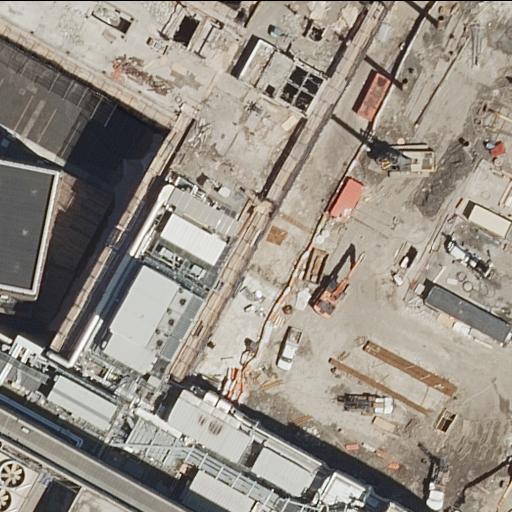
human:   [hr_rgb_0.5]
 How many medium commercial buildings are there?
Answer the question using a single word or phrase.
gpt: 0

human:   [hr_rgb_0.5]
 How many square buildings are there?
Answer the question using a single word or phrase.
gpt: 0

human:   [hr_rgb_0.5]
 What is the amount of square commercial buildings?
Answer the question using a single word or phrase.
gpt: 0

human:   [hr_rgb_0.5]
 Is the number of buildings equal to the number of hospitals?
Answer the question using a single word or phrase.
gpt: no

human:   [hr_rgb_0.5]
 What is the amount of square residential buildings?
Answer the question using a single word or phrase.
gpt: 0

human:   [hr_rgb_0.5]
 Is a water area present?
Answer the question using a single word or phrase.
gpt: no

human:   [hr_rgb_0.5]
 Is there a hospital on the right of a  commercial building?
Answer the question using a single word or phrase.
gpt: no

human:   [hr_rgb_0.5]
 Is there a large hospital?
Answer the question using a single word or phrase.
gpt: yes

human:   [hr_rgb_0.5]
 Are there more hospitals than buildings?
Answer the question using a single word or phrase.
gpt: no

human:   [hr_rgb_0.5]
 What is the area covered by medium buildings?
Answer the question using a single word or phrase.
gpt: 219m2

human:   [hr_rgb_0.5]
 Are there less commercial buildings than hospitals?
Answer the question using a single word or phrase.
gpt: yes

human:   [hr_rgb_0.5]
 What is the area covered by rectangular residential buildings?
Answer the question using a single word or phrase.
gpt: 801m2

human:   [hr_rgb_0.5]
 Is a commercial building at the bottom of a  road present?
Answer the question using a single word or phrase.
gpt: no

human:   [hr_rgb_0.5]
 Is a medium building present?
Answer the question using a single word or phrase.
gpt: yes

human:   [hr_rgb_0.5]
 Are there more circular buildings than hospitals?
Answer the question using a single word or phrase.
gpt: no

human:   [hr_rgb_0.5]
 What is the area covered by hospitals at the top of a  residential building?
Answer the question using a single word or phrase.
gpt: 0m2

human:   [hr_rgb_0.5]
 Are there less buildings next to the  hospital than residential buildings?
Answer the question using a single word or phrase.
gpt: no

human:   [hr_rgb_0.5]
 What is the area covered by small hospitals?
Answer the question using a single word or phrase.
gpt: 0m2

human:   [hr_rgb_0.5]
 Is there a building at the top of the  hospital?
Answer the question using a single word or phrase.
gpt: yes

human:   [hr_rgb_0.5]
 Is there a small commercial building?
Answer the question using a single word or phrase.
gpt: no

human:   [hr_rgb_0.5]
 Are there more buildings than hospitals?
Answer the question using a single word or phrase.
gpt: yes

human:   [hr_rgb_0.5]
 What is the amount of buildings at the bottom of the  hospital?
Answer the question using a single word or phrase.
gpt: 0

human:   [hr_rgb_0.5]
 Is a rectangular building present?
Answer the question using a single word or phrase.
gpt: yes

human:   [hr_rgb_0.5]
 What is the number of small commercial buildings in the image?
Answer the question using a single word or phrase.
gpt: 0

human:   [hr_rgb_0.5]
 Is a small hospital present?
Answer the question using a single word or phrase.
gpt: no

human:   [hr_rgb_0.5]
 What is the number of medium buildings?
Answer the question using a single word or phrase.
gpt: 1

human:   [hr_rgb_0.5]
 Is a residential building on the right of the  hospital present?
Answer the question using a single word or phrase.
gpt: yes

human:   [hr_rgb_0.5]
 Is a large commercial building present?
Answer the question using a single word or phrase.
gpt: no

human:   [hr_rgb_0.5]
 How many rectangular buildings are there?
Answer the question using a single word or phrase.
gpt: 2

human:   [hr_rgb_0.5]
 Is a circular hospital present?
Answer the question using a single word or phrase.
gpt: no

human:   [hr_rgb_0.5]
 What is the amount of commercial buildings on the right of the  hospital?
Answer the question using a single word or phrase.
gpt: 0

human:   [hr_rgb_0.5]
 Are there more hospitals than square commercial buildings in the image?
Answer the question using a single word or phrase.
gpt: yes

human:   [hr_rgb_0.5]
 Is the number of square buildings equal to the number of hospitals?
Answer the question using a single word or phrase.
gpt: no

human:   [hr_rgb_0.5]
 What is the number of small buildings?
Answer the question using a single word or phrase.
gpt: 0

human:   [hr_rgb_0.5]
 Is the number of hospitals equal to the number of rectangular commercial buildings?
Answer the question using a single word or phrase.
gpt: no

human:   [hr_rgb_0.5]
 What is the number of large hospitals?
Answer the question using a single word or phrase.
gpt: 1